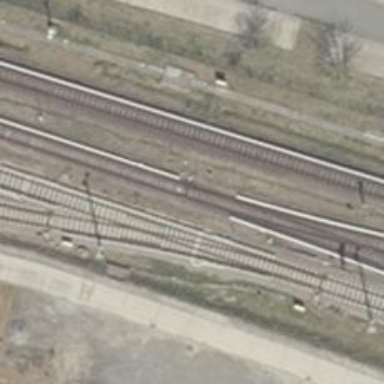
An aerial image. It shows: Railway switch with the turnout side on the left.